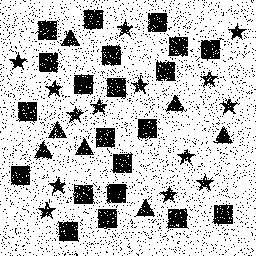
Squares: 21
Triangles: 7
Stars: 14
Total shapes: 42